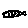
Label: fish